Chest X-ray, PA view. Patient: 60 years old, sex M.
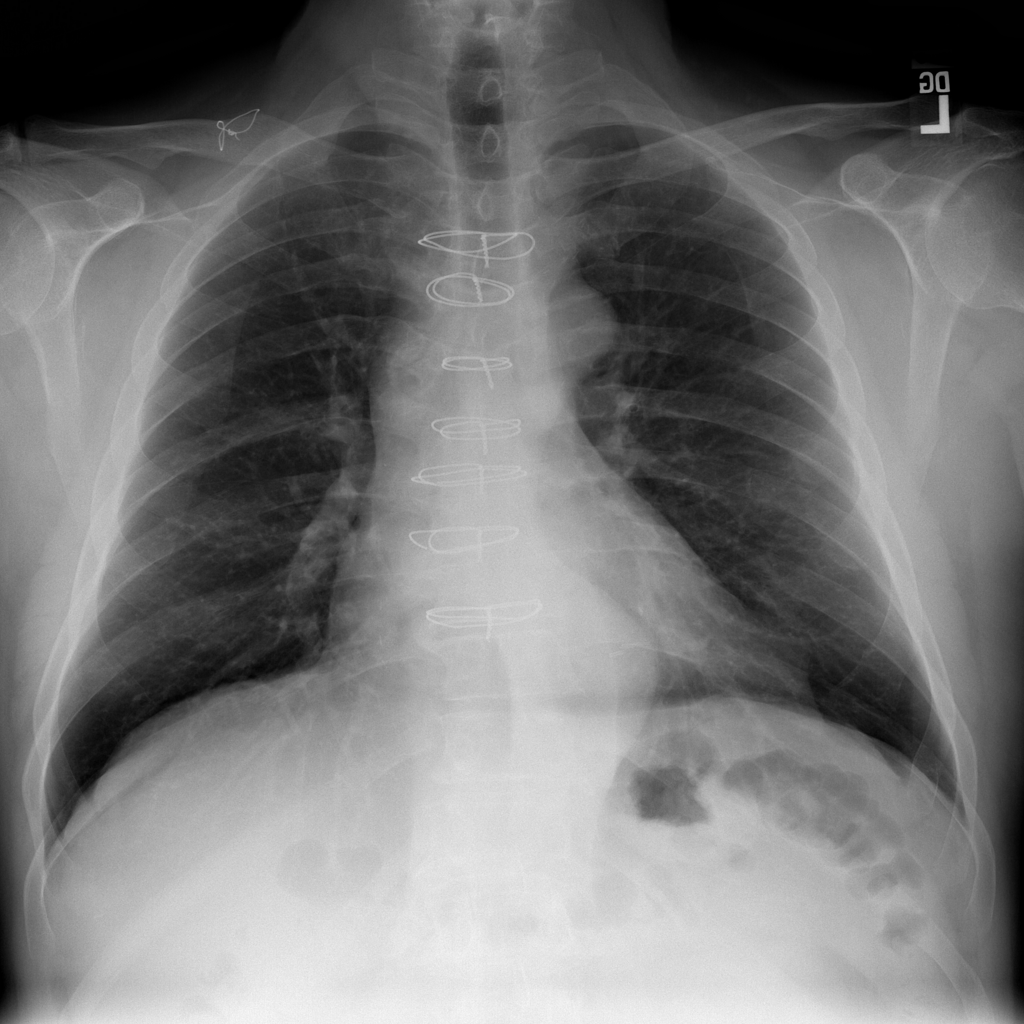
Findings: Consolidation